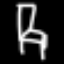
Label: chair